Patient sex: M
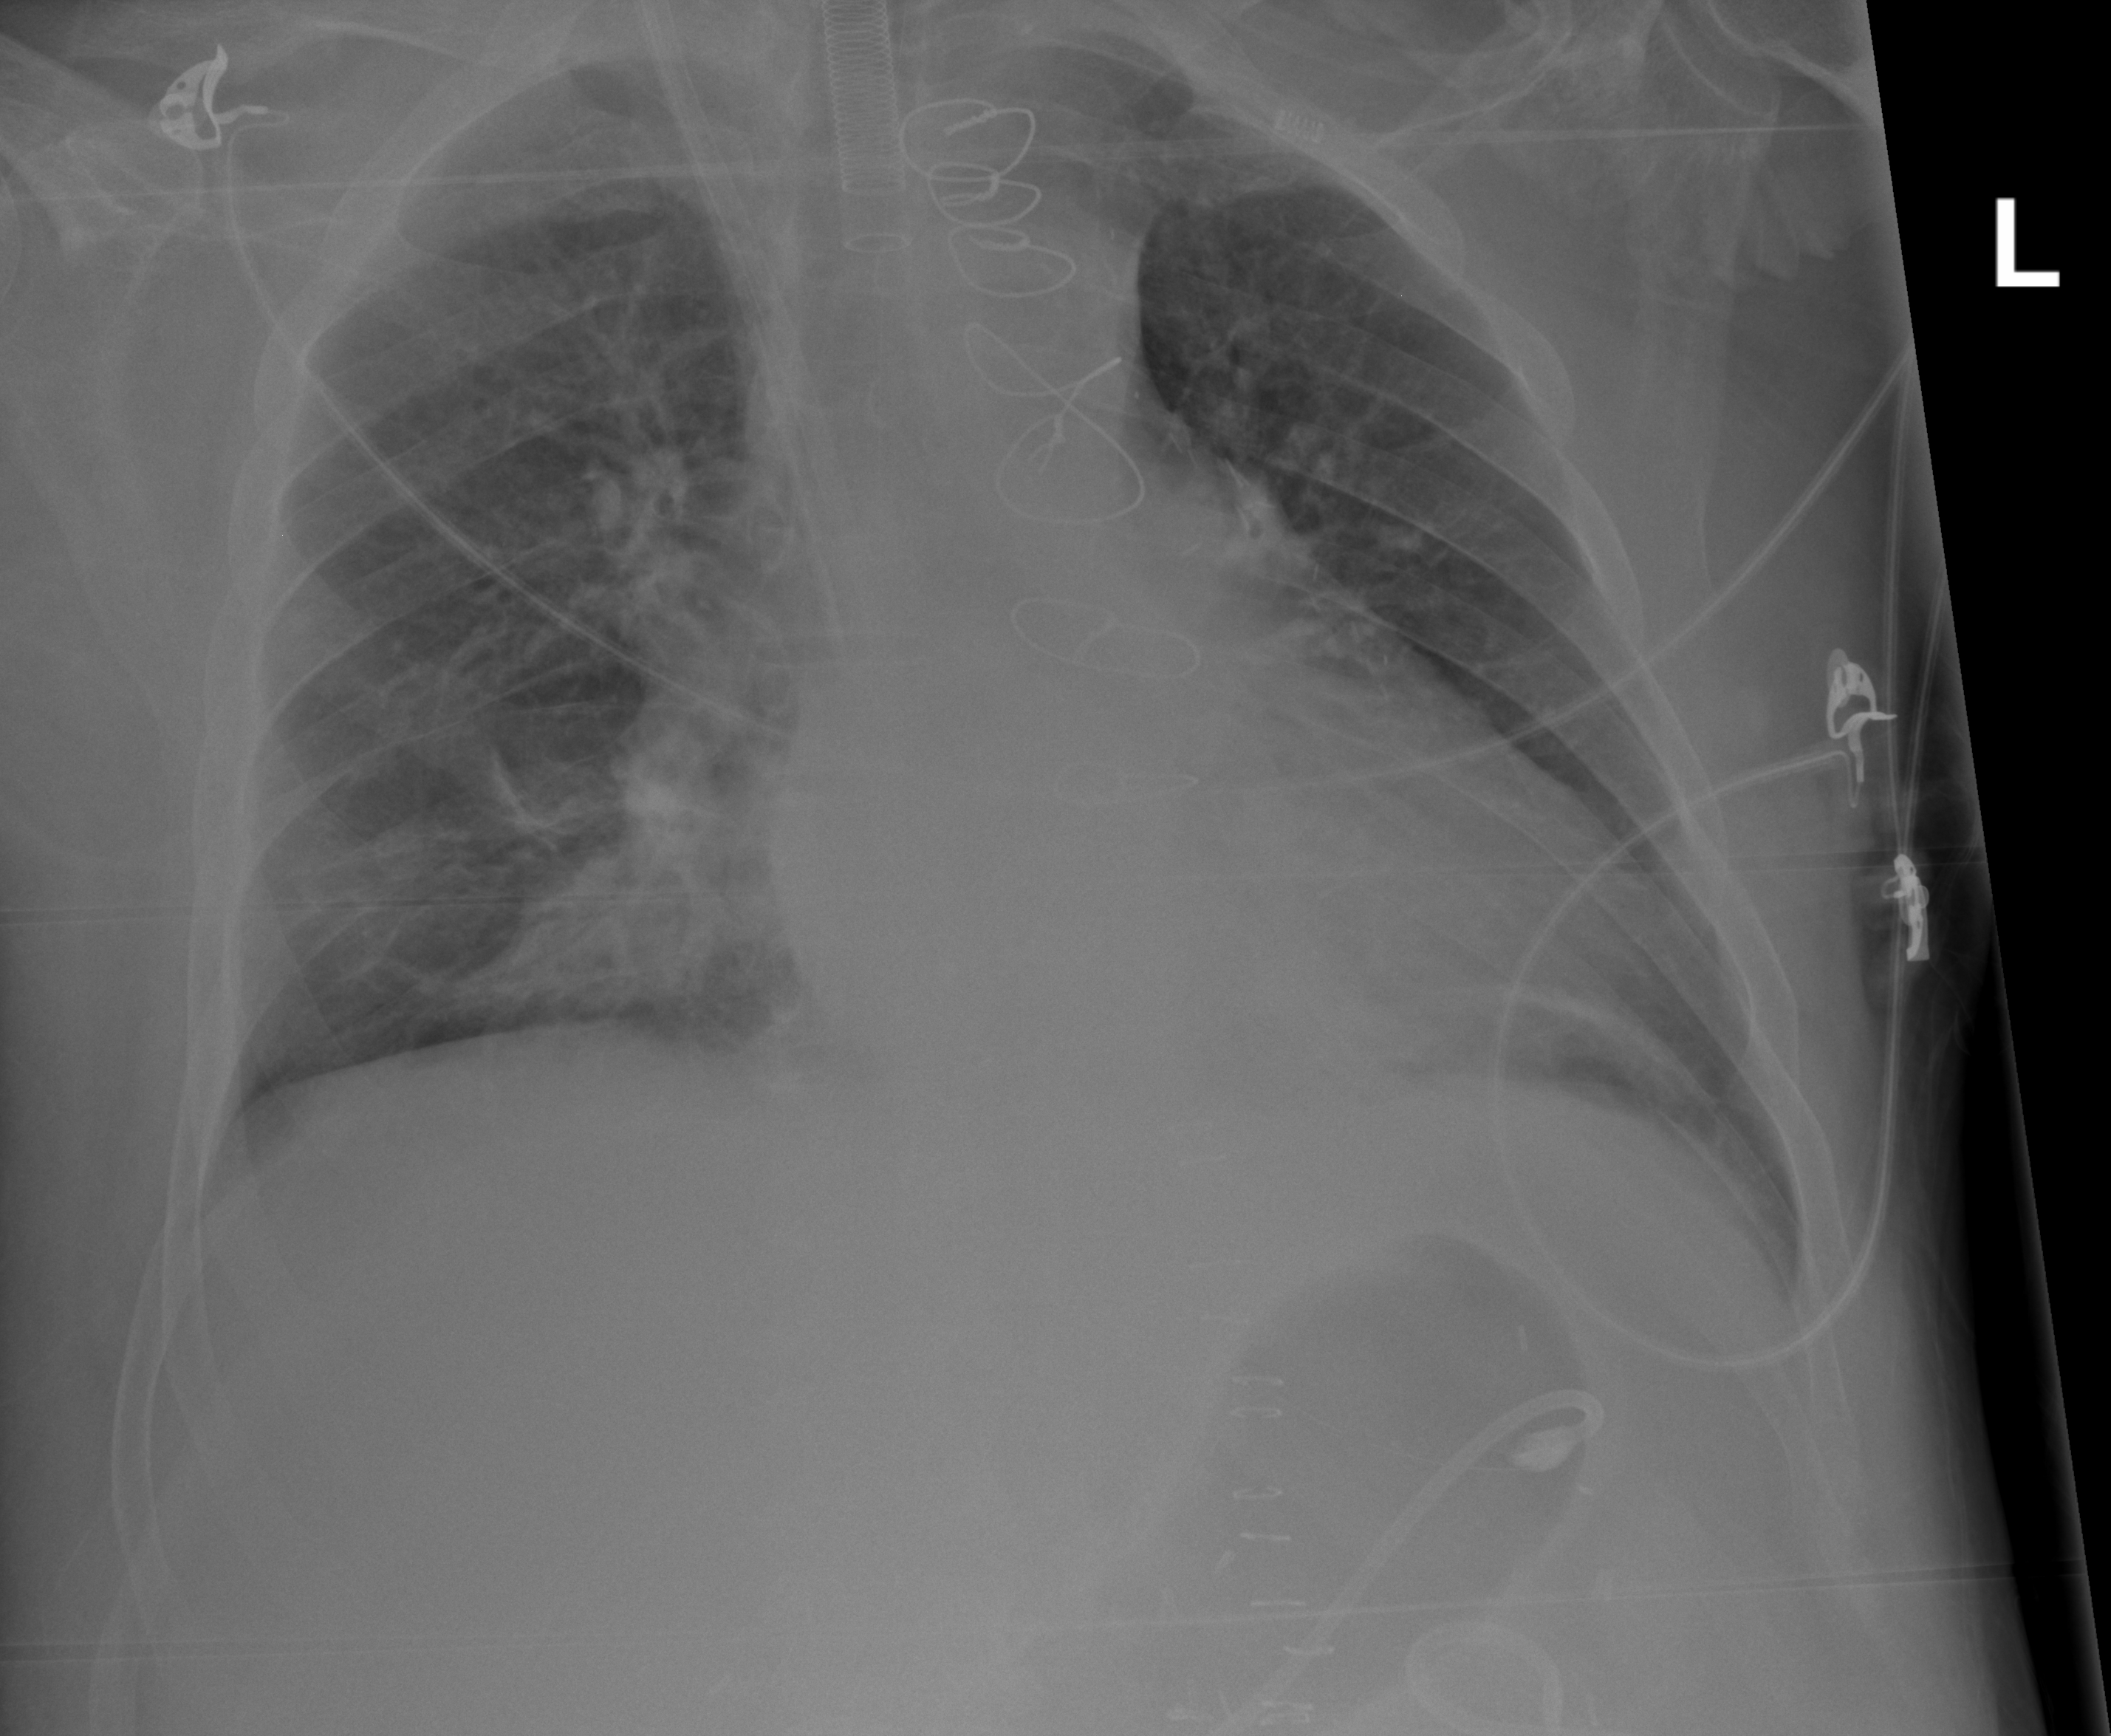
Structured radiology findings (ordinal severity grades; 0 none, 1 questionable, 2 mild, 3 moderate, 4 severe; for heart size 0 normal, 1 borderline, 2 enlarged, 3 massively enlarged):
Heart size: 1
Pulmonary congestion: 0
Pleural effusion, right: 0
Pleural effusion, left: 0
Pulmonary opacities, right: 0
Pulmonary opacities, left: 0
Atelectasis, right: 2
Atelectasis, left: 2